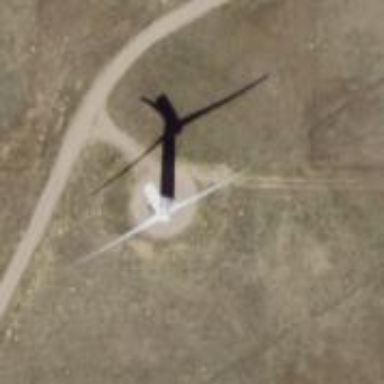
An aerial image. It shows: Wind turbine generating power.